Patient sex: M
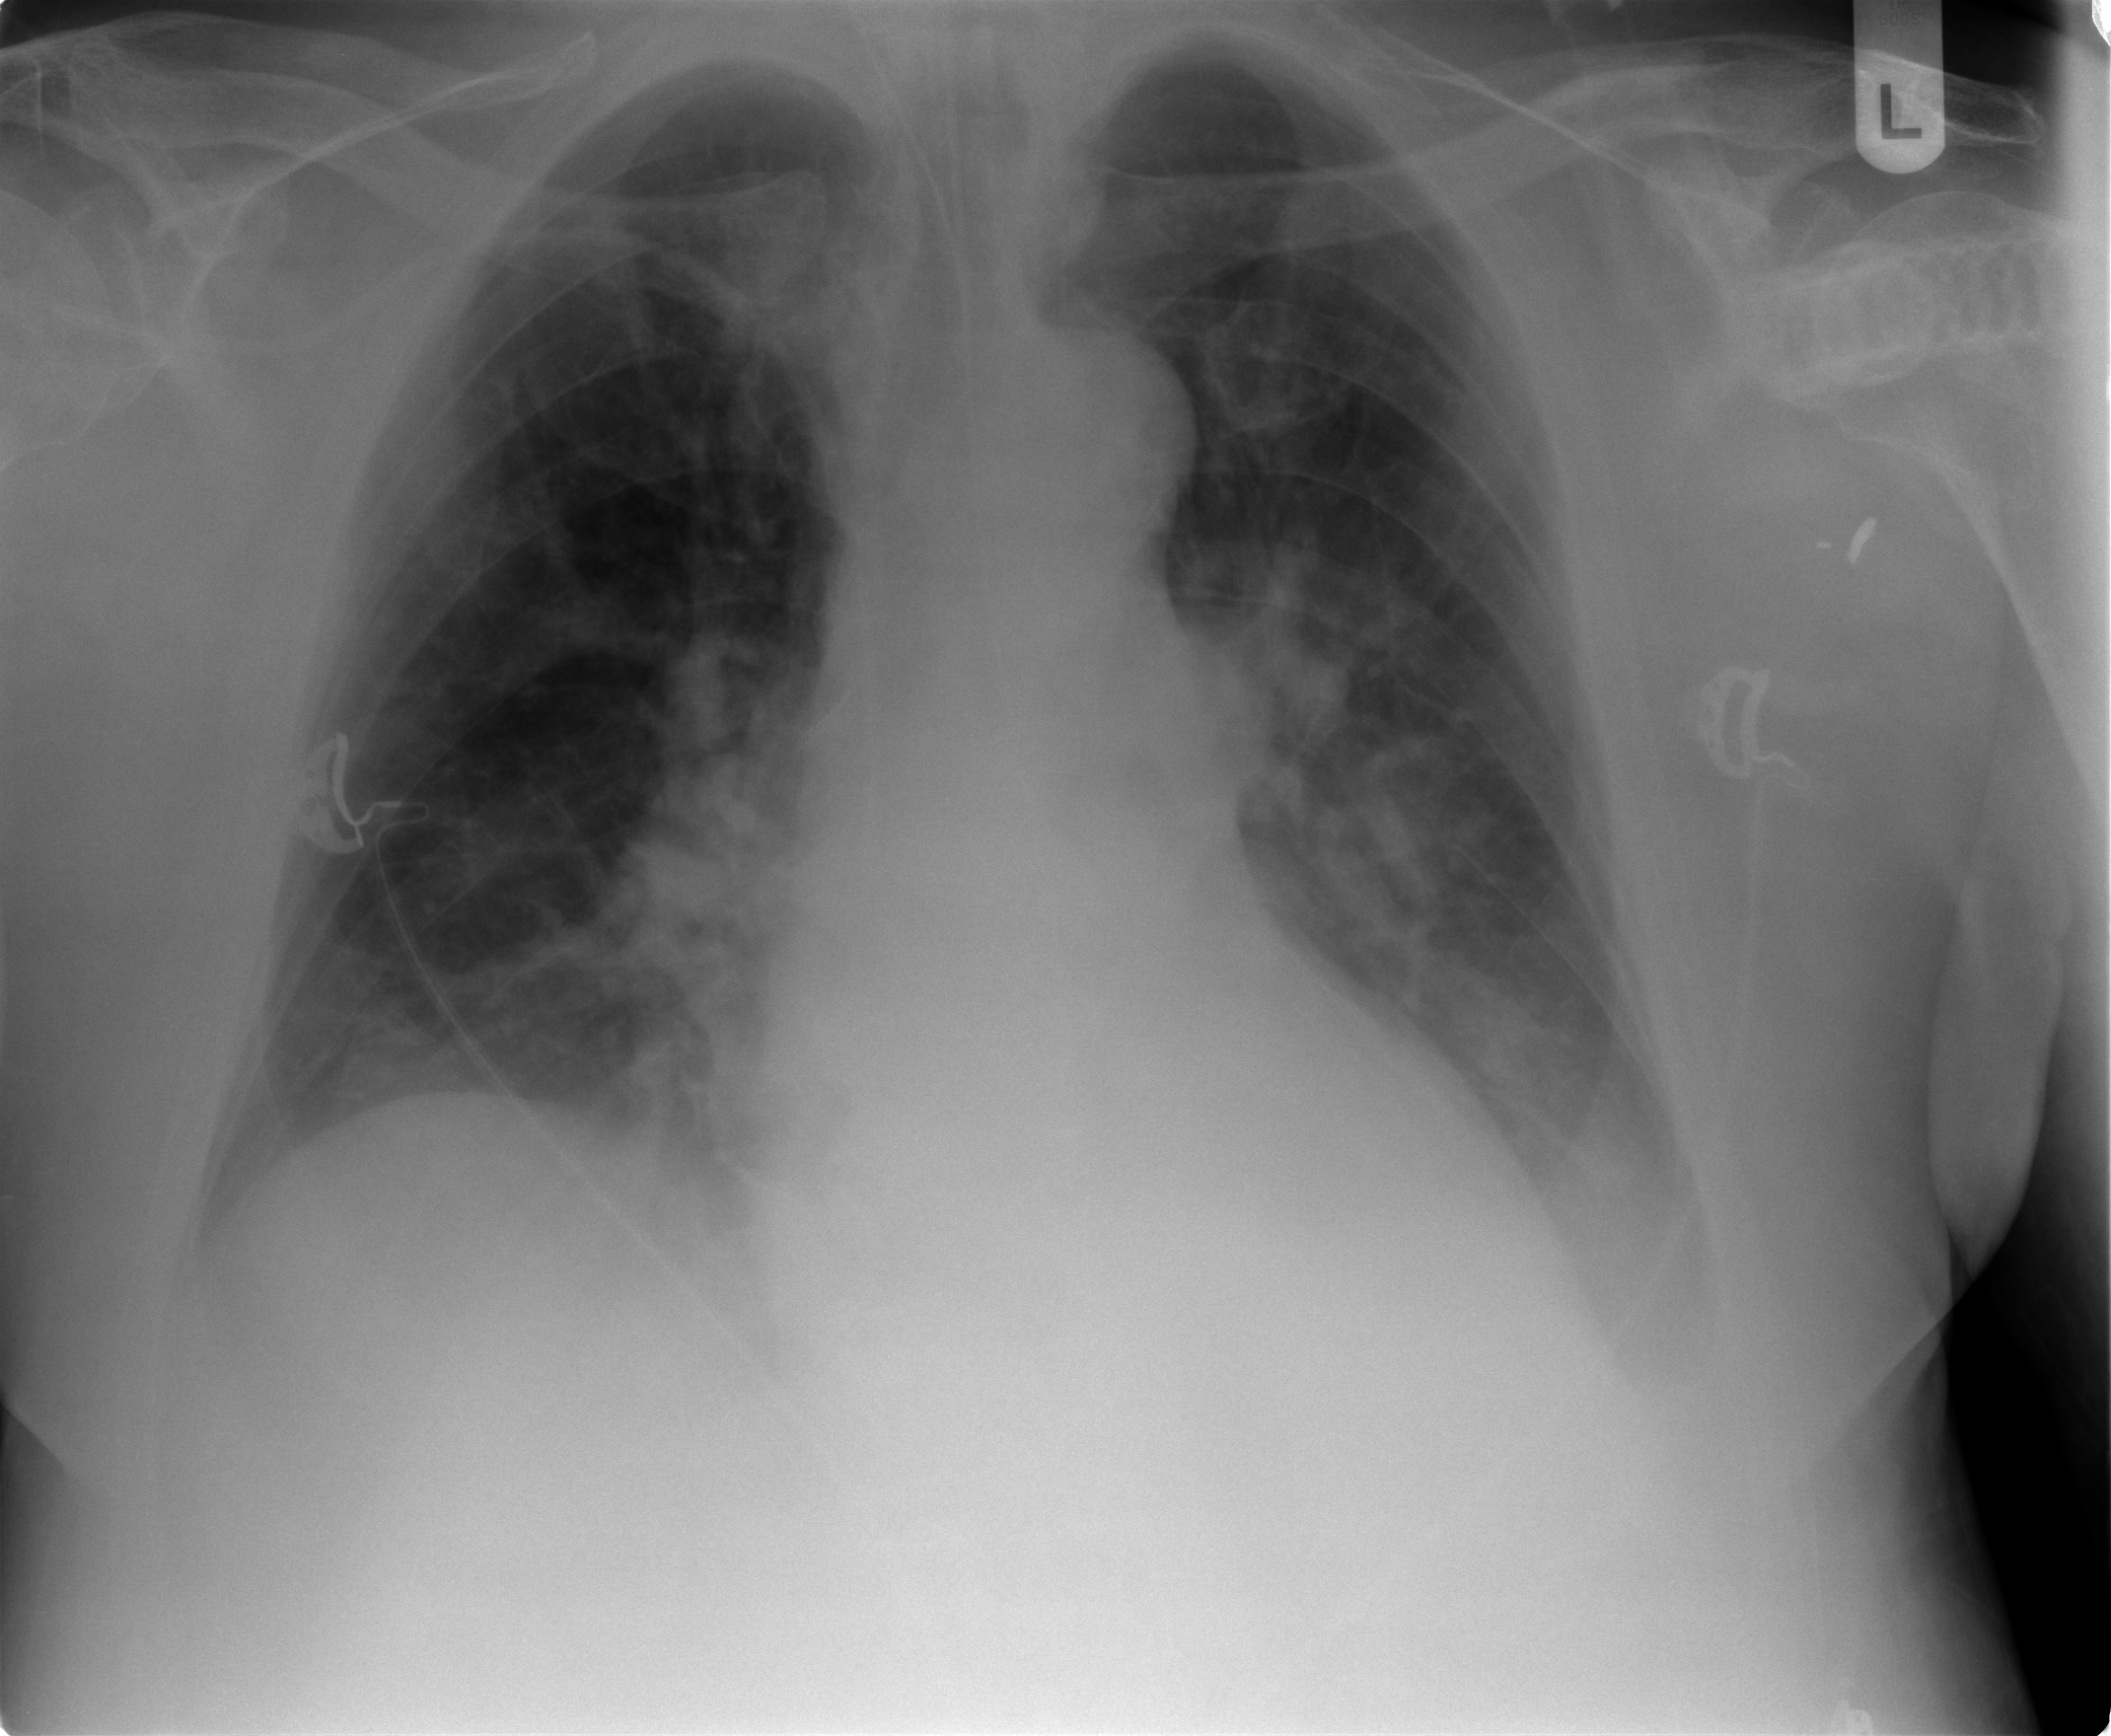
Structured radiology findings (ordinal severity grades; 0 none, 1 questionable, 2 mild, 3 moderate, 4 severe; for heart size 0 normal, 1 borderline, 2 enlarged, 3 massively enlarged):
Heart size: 0
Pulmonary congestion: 2
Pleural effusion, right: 0
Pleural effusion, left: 2
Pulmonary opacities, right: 0
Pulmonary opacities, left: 0
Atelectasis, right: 0
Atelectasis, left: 2